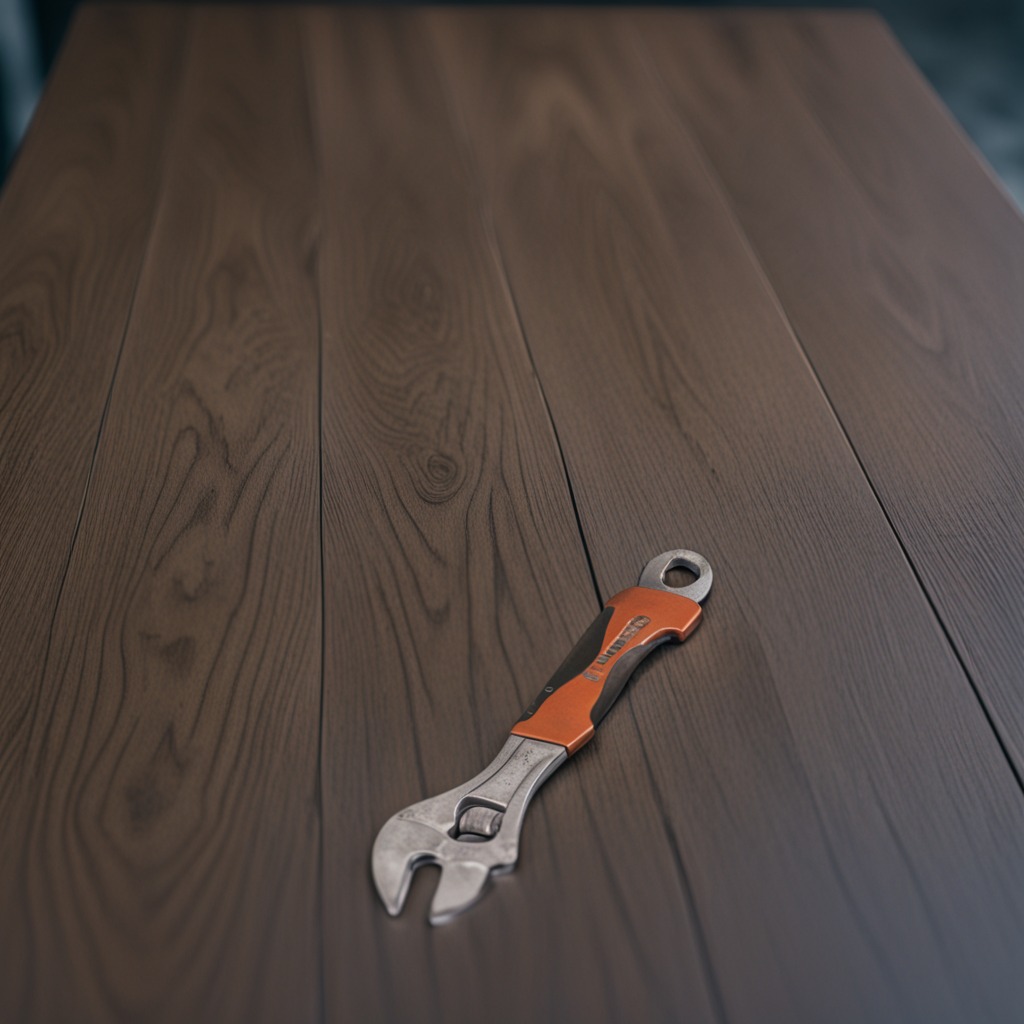
An wrench is lying on the table with burn marks in a small garage at twilight.